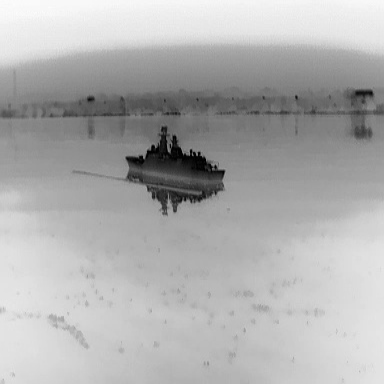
There is a warship in the infrared image.